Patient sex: M
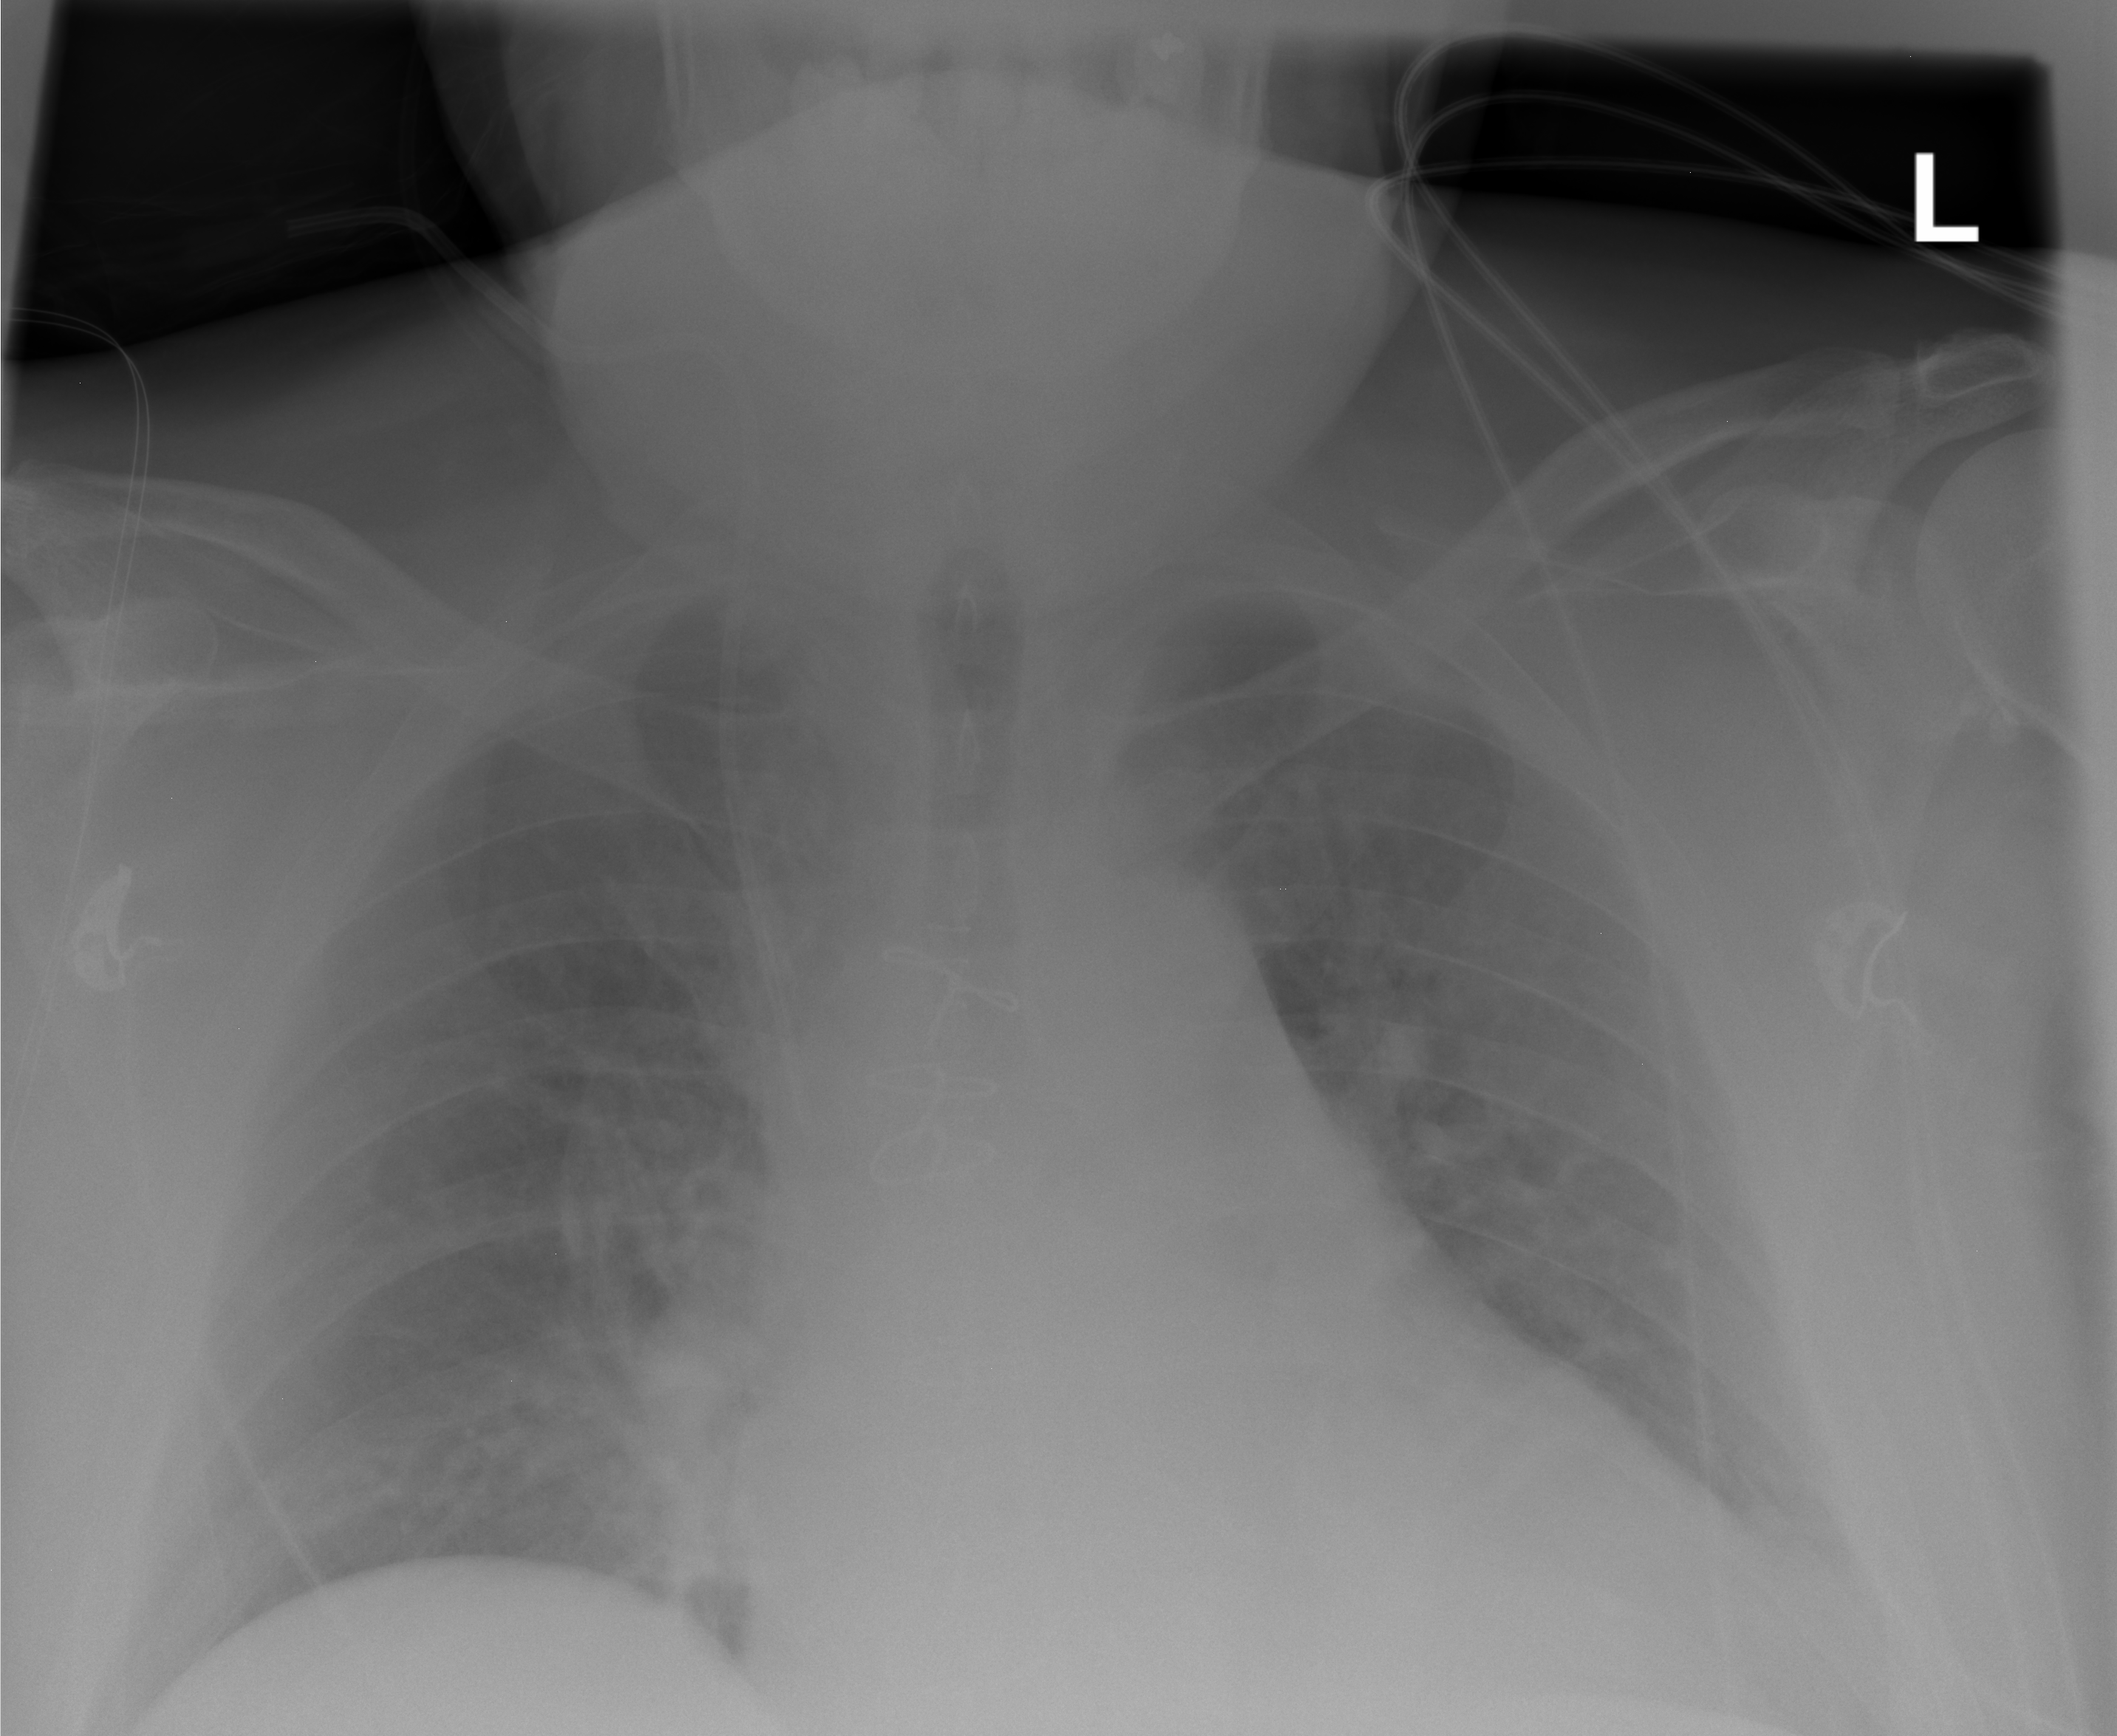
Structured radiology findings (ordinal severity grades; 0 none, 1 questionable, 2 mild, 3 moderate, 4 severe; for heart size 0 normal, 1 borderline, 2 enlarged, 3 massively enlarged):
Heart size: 1
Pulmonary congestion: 2
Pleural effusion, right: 0
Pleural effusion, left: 0
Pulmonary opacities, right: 0
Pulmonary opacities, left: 0
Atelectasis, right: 0
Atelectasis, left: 2